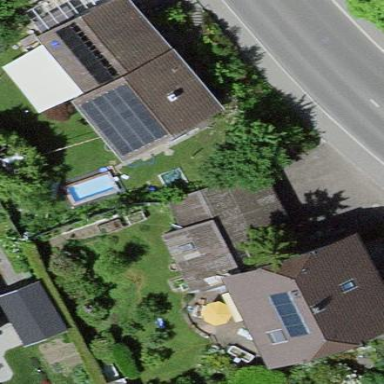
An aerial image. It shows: Garage.